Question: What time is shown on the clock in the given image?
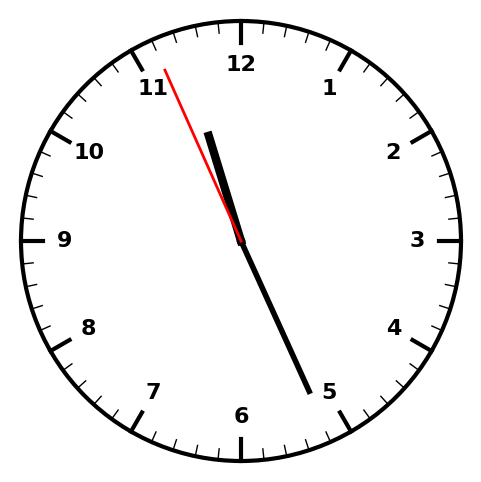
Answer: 11:25:56